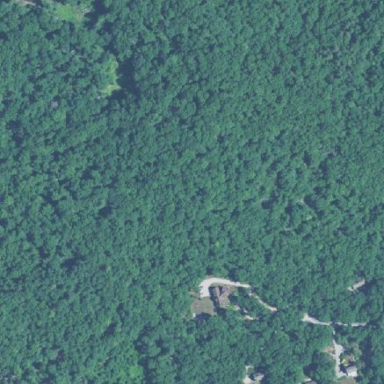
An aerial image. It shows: Woodland with needle-leaved trees.